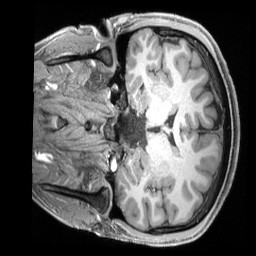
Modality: T1w
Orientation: coronal
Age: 24
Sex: male
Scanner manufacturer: siemens
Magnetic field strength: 3 T
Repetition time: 2.4 s
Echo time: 0.00222 s